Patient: sex M, age 69
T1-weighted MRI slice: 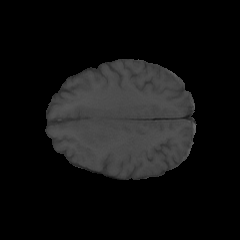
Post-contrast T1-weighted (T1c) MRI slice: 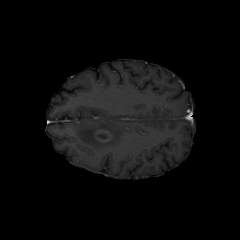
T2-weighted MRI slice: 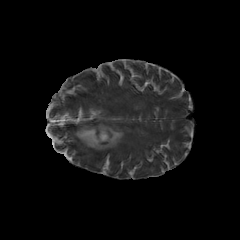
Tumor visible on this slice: yes
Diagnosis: Glioblastoma, IDH-wildtype
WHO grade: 4